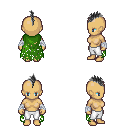
a pixel art fantasy rpg character, female body template, human, tanned skin, green tattered cape, white pants, gray mohawk hairstyle, white cloth bandages, four views (front, back, left, right), 2x2 character sprite sheet, small pixel art, hard edges, no anti-aliasing